Question: I am trying to render 2D (flat) sprites in a 3D environment using OpenGL ES 2. The way I create each sprite is pretty standard: I create a quad consisting of two triangles, and I map the texture onto that. Everything works fine, except I noticed something strange: when depth testing is turned on (which it should be in 3D mode), the corners of my sprites are painted using the background color.
The easiest way to show this is by illustration:

When I turn off depth testing (on the left) it looks fine, but when I turn it on (on the right) you can see the green sprite's rectangle overlapping on top of the yellow sprite. They both use the same code, the same PNG file, the same shader. Everything is the same except depth testing.
I'm hoping someone might know a way to work around this.
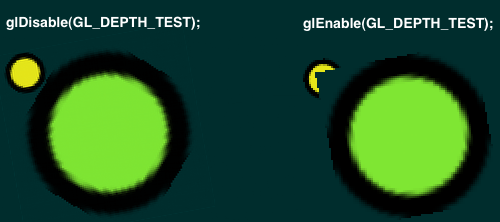
Answer: What you can do is alpha testing. Basically your texture has to have an alpha value of 0 where it should be transparent (which it may already have). Then you configure alpha test like e.g.
'''
glAlphaFunc(GL_GREATER, 0.5f);
glEnable(GL_ALPHA_TEST);
'''
This way every pixel (or better fragment) with an alpha value <= 0.5 will not be written into the framebuffer (and therefore not into the depth buffer). You can also do the alpha test yourself in the fragment shader by just discarding the fragment:
'''
...
if(color.a < 0.5)
discard;
...
'''
Then you don't need the fixed-function alpha test (I think that is the reason why it is deprecated in modern desktop GL, don't know about ES).
After looking into the ES 2.0 spec, it seems there is no fixed-function alpha test any more, so you will have to do it in the fragment shader like written above. This way you can also make it dependent on a specific color or any other computable property instead of the alpha channel.